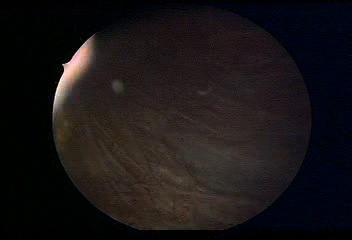
Modality: WLC
Class: Normal mucosa
Bladder cancer association: No